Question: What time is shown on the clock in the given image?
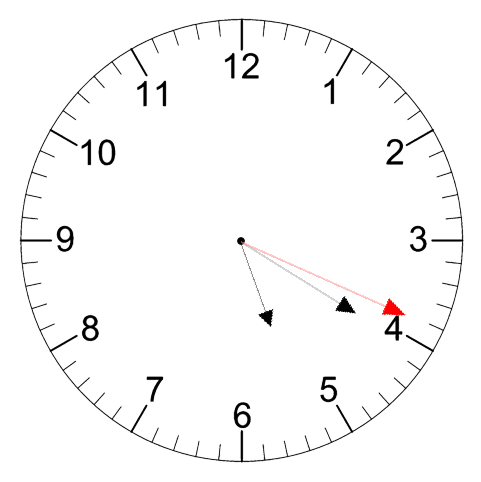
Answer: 05:20:19